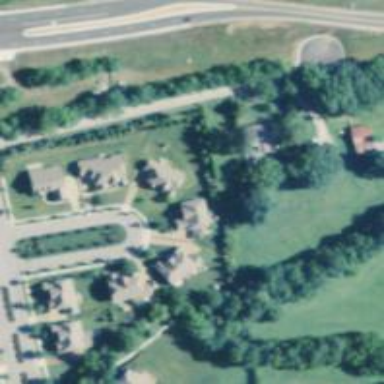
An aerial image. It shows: Residential road.